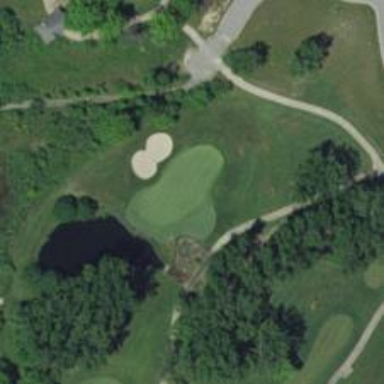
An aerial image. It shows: View of golf hole.